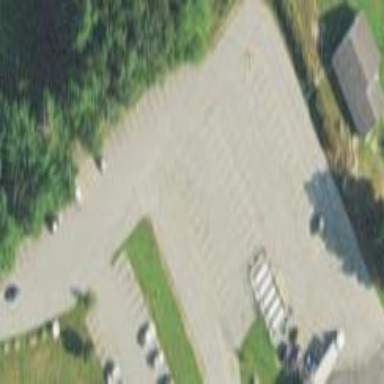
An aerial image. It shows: Parking area.